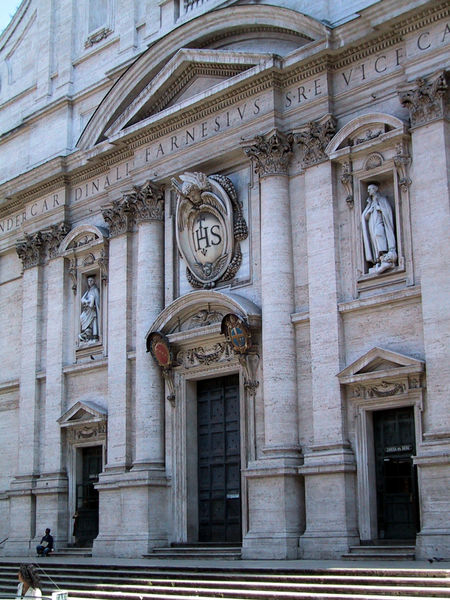
Titel: Fassade von Il Gesù in Rom
Künstler: Giacomo della Porta
Standort: Rom, Il Gesù (EU - I - Latium)
Schlagwörter: mann, menschen, fenster, frau, säule, tür, gebäude, haus, architektur, sockel, kirche, figur, renaissance, statue, schrift, fassade, türen, giebel, türe, pilaster, treppe, symmetrie, stufe, stufen, tor, foto, eingang, nische, medaillon, rom, kapitell, fries, portal, wappen, gesims, skulpturen, statuen, bettler, tempel, korinthisch, nischen, latein, halbsäulen, halbsäule, il gesu, touristen, ihs, topr